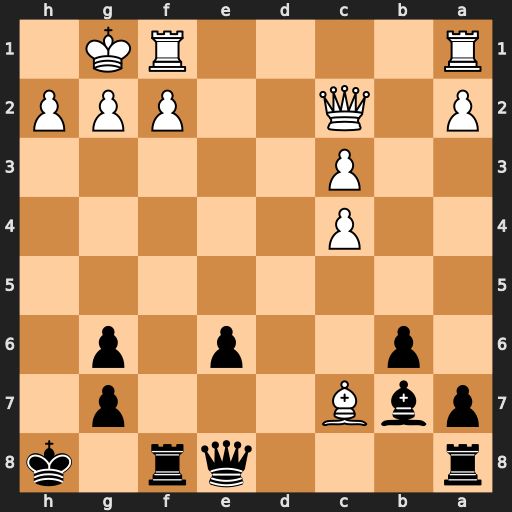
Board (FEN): r3qr1k/pbB3p1/1p2p1p1/8/2P5/2P5/P1Q2PPP/R4RK1
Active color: b
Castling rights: -
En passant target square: -
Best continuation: Qc6 Qxg6 Qxc7